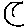
Label: moon